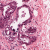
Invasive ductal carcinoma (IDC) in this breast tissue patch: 0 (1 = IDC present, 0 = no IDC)